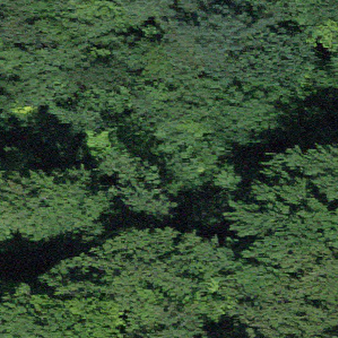
Label: other